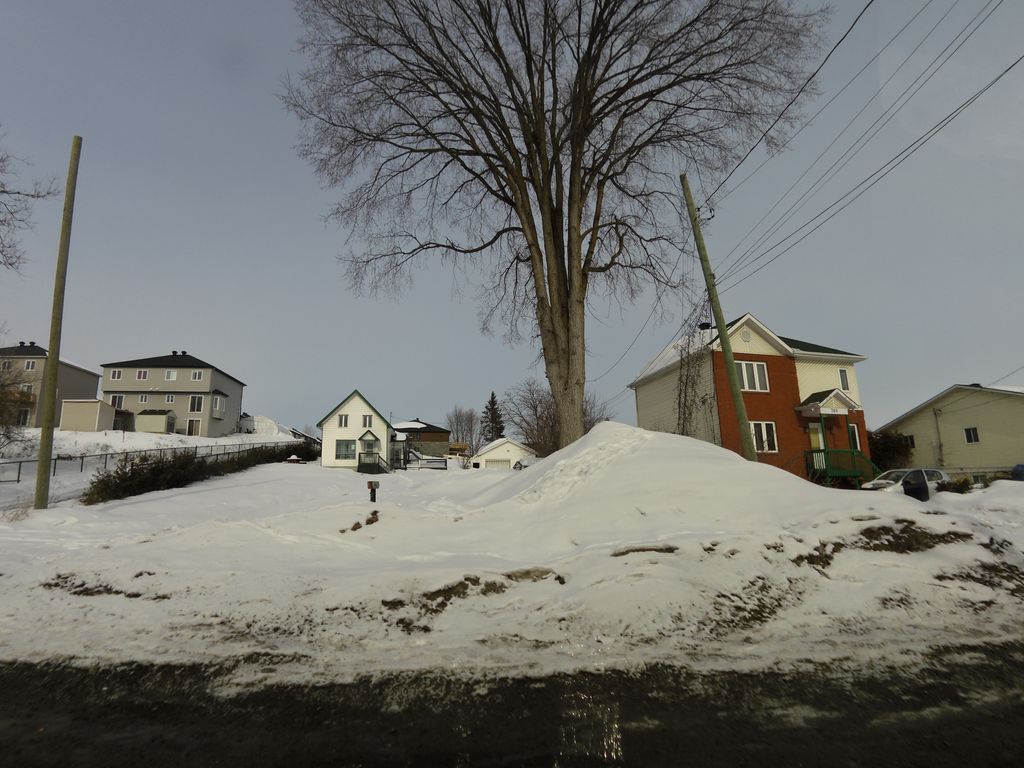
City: ottawa-gatineau